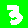
Digit: 3